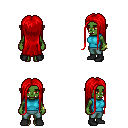
a pixel art fantasy rpg character, female body template, orc, green skin, teal sleeveless shirt, teal pants, red extra-long hairstyle, bracelets, black shoes, four views (front, back, left, right), 2x2 character sprite sheet, small pixel art, hard edges, no anti-aliasing